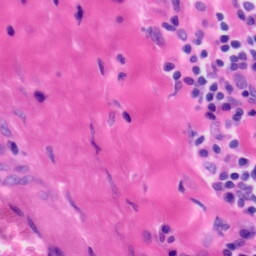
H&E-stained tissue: Tonsil